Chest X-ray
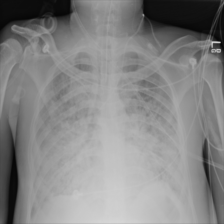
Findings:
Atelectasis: negative
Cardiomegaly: negative
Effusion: negative
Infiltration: positive
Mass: negative
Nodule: negative
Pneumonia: negative
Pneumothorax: negative
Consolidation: negative
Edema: negative
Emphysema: negative
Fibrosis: negative
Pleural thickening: negative
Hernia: negative